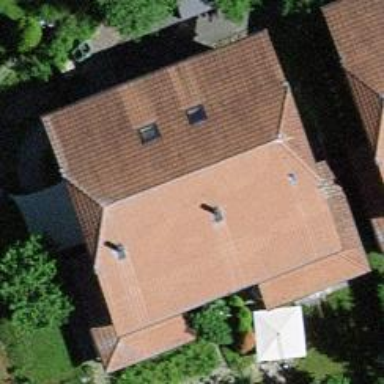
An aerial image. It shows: Residential building with half-hipped roof shape.